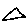
Label: triangle